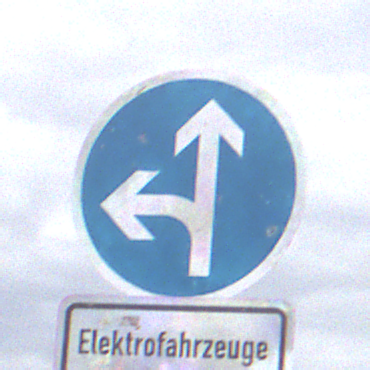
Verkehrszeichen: VorgeschriebeneFahrtrichtungGeradeausOderLinks
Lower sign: BesondereFahrzeugeUndTransportgueter10
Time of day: Midday
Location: Outdoor (Suburban)
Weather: Overcast
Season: NotSpecified
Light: Natural